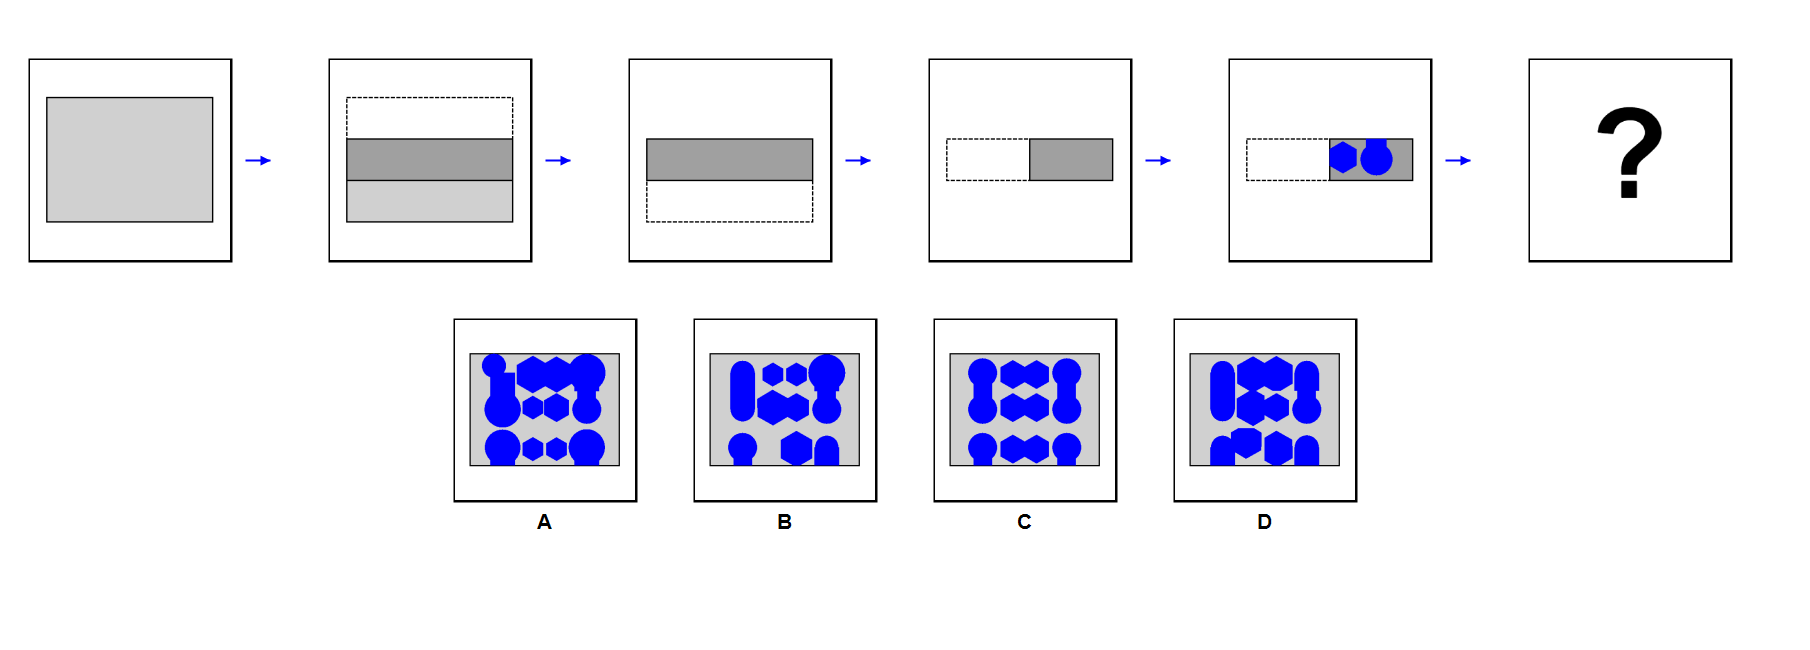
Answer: C